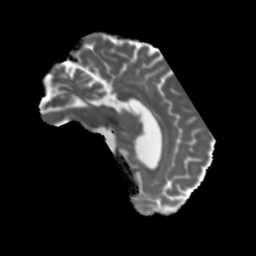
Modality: MD
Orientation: sagittal
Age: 41
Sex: male
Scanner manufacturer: siemens
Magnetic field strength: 3 T
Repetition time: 5.47 s
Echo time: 0.0854 s